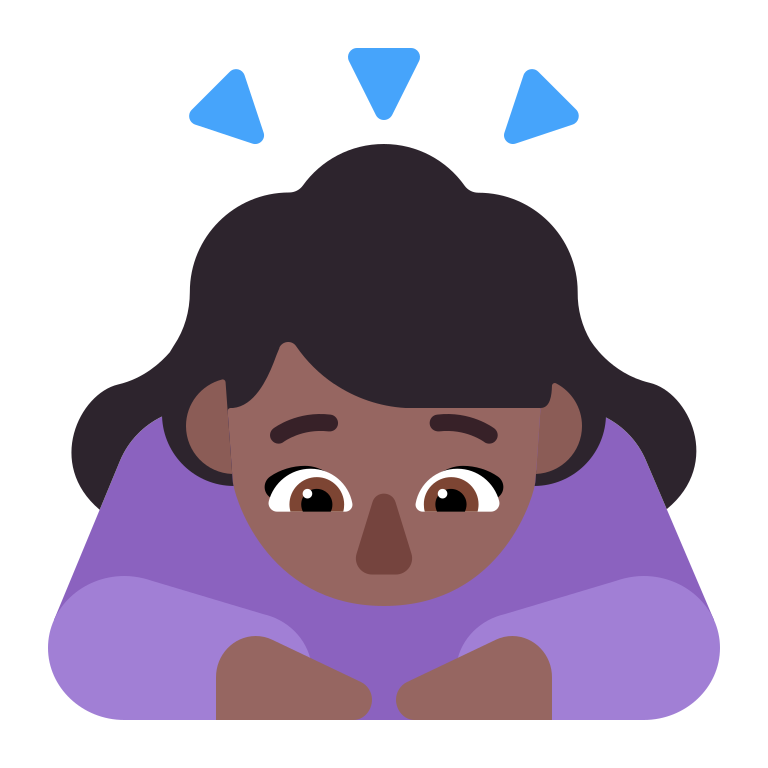
woman bowing flat  dark